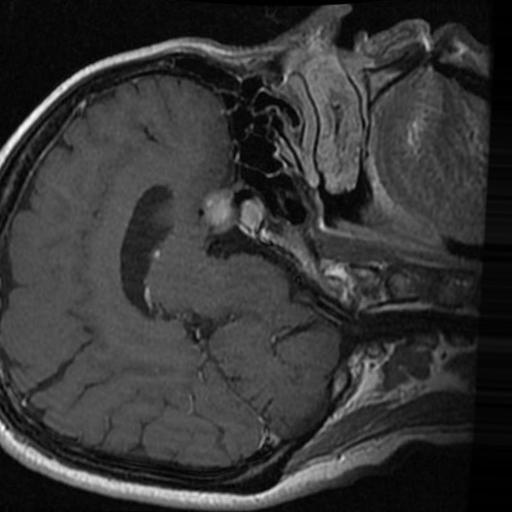
Label: brain_tumor